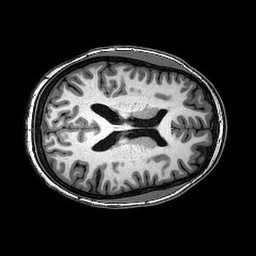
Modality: T1w
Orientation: axial
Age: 22
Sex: female
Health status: healthy
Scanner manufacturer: philips
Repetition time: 0.008168 s
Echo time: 0.00374 s